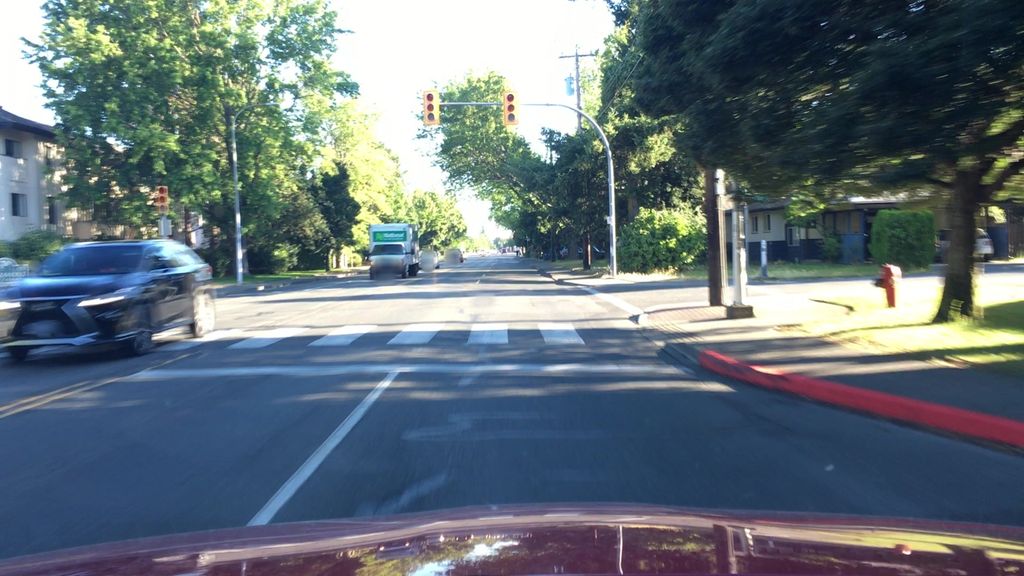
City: victoria